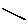
Label: line